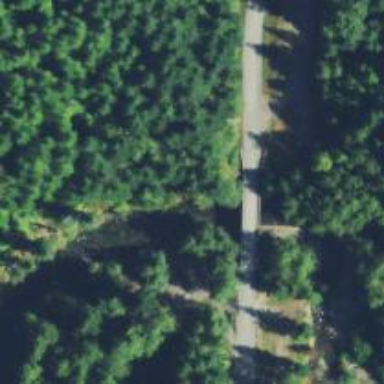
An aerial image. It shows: Unclassified road on beam bridge.